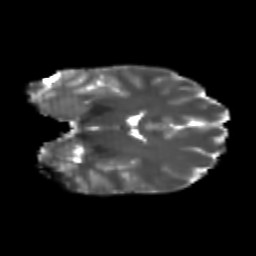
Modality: T2w
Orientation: coronal
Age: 19
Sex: female
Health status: healthy
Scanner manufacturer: philips
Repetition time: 7.48 s
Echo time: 0.08753 s